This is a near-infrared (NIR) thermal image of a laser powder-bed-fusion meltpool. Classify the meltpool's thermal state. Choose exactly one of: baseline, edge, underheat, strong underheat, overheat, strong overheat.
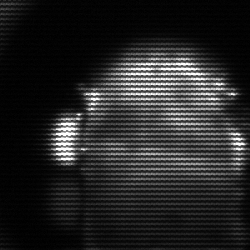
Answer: baseline